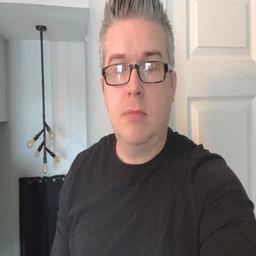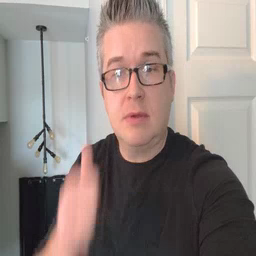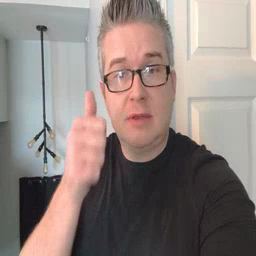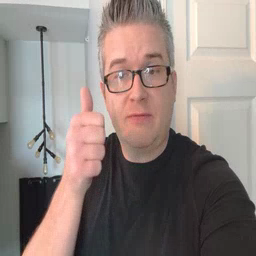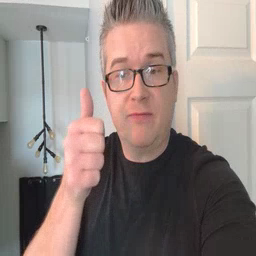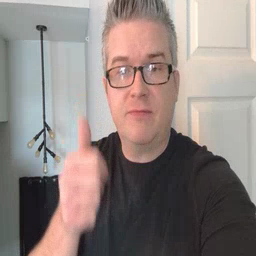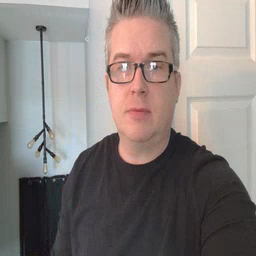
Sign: yourself